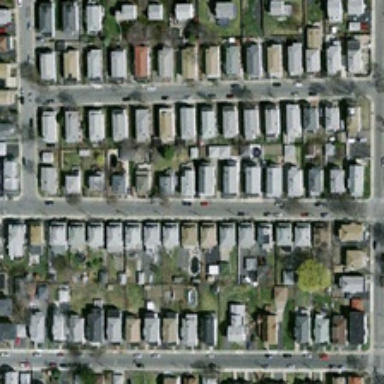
Many gray buildings and green trees are in a dense residential area .